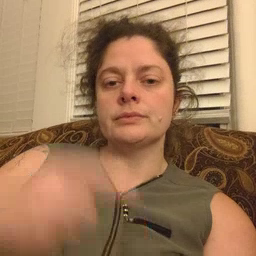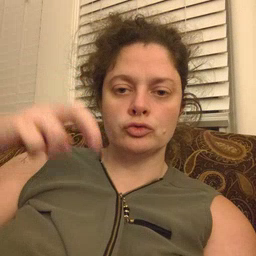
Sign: stairs